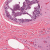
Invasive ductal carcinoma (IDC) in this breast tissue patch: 0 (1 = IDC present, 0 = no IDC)